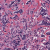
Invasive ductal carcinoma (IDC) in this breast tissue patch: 1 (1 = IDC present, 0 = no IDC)